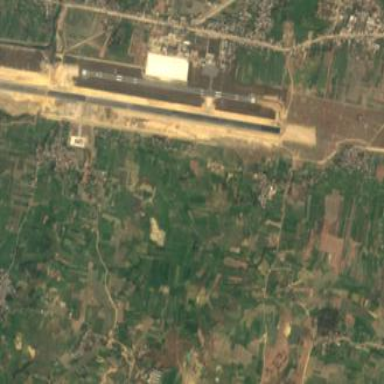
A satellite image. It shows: International airport.